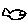
Label: fish